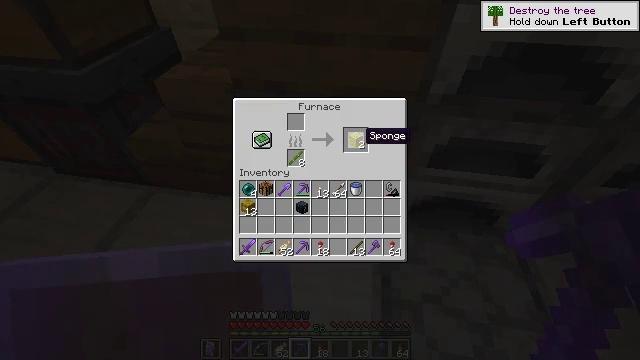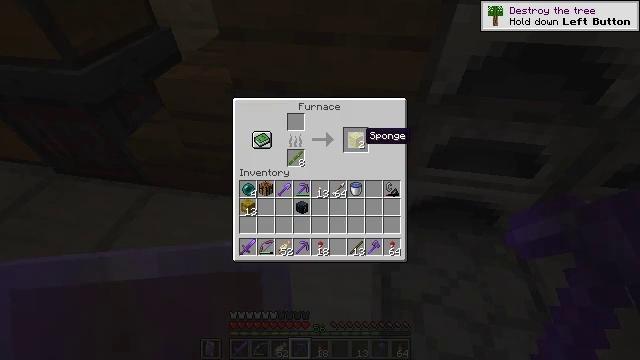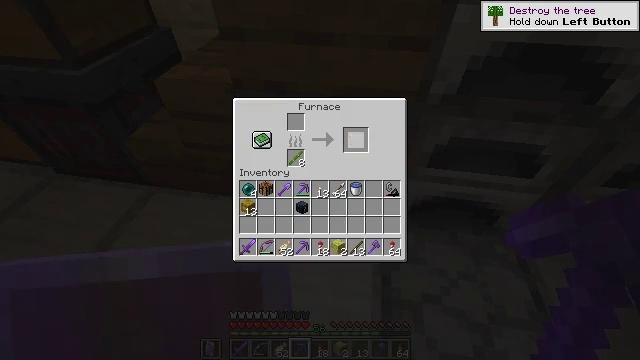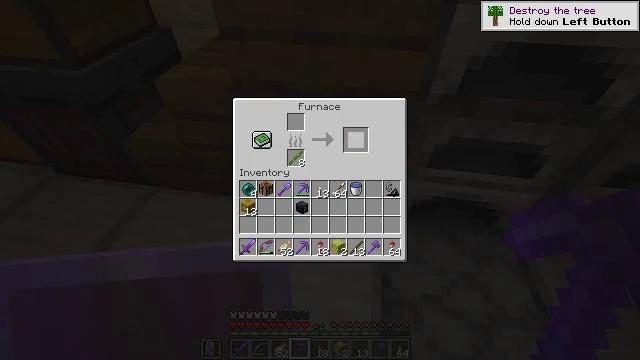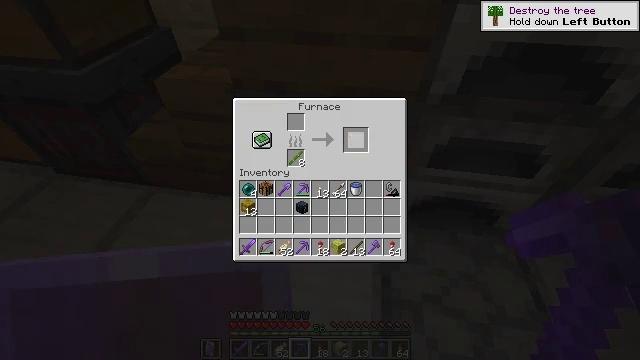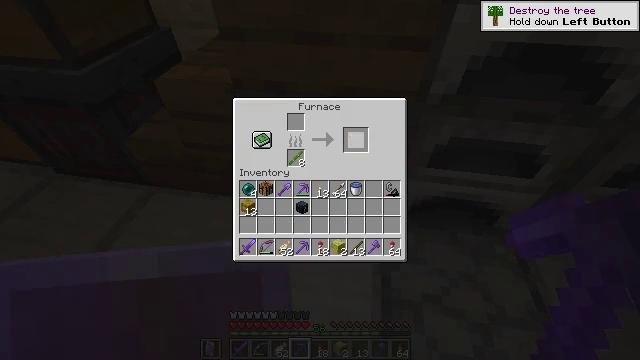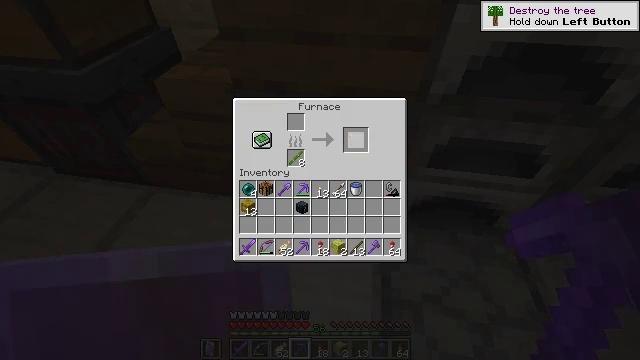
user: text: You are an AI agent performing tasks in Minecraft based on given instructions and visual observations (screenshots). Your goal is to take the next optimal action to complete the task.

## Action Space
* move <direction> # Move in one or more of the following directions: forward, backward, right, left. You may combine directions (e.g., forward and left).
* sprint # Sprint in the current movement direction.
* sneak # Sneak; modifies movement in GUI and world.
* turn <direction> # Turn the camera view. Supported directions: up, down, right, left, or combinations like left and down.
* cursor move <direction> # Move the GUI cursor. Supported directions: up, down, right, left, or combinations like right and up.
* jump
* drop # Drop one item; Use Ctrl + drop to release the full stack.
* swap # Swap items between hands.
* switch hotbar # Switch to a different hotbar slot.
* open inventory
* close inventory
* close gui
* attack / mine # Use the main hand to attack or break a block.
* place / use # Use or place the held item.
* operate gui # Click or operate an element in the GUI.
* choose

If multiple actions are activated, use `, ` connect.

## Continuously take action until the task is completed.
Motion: motion action
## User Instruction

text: craft item sponge
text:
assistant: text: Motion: sneak
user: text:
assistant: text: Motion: sneak, attack / mine
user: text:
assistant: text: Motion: sneak, attack / mine
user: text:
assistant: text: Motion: sneak, attack / mine
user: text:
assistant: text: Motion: sneak
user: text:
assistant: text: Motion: no_op
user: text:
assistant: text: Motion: no_op